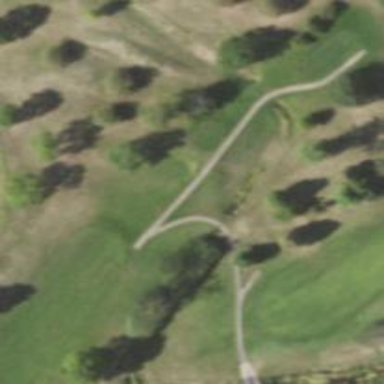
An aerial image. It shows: Pathway for golfing.